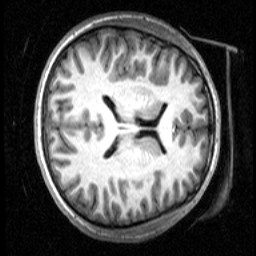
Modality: T1w
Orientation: axial
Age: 20
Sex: male